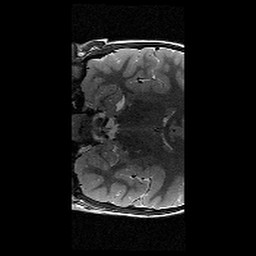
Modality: T2w
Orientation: coronal
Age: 8
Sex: female
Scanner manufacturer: siemens
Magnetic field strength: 3 T
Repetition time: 9.23 s
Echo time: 0.067 s